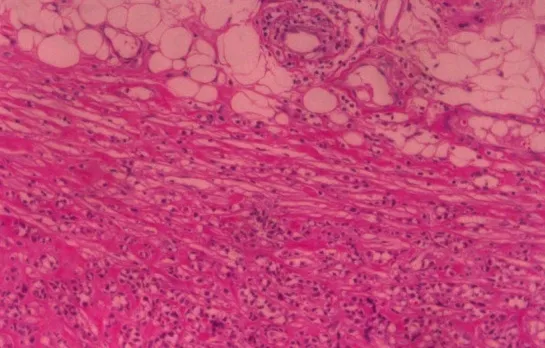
(A) In case 1, the normal breast structure was destroyed. At the edge of tumor, tumor cells were compressed by massive fibrous tissue into a streamline alignment.
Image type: pathology (h&e)